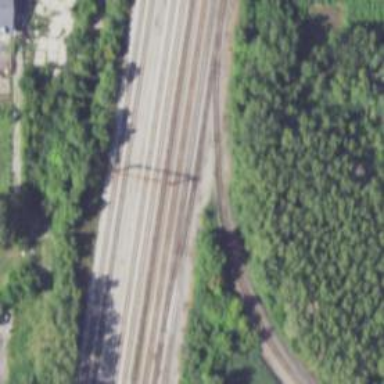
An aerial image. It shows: Railway line on embankment.